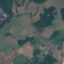
Land use / land cover class: Pasture